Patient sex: F
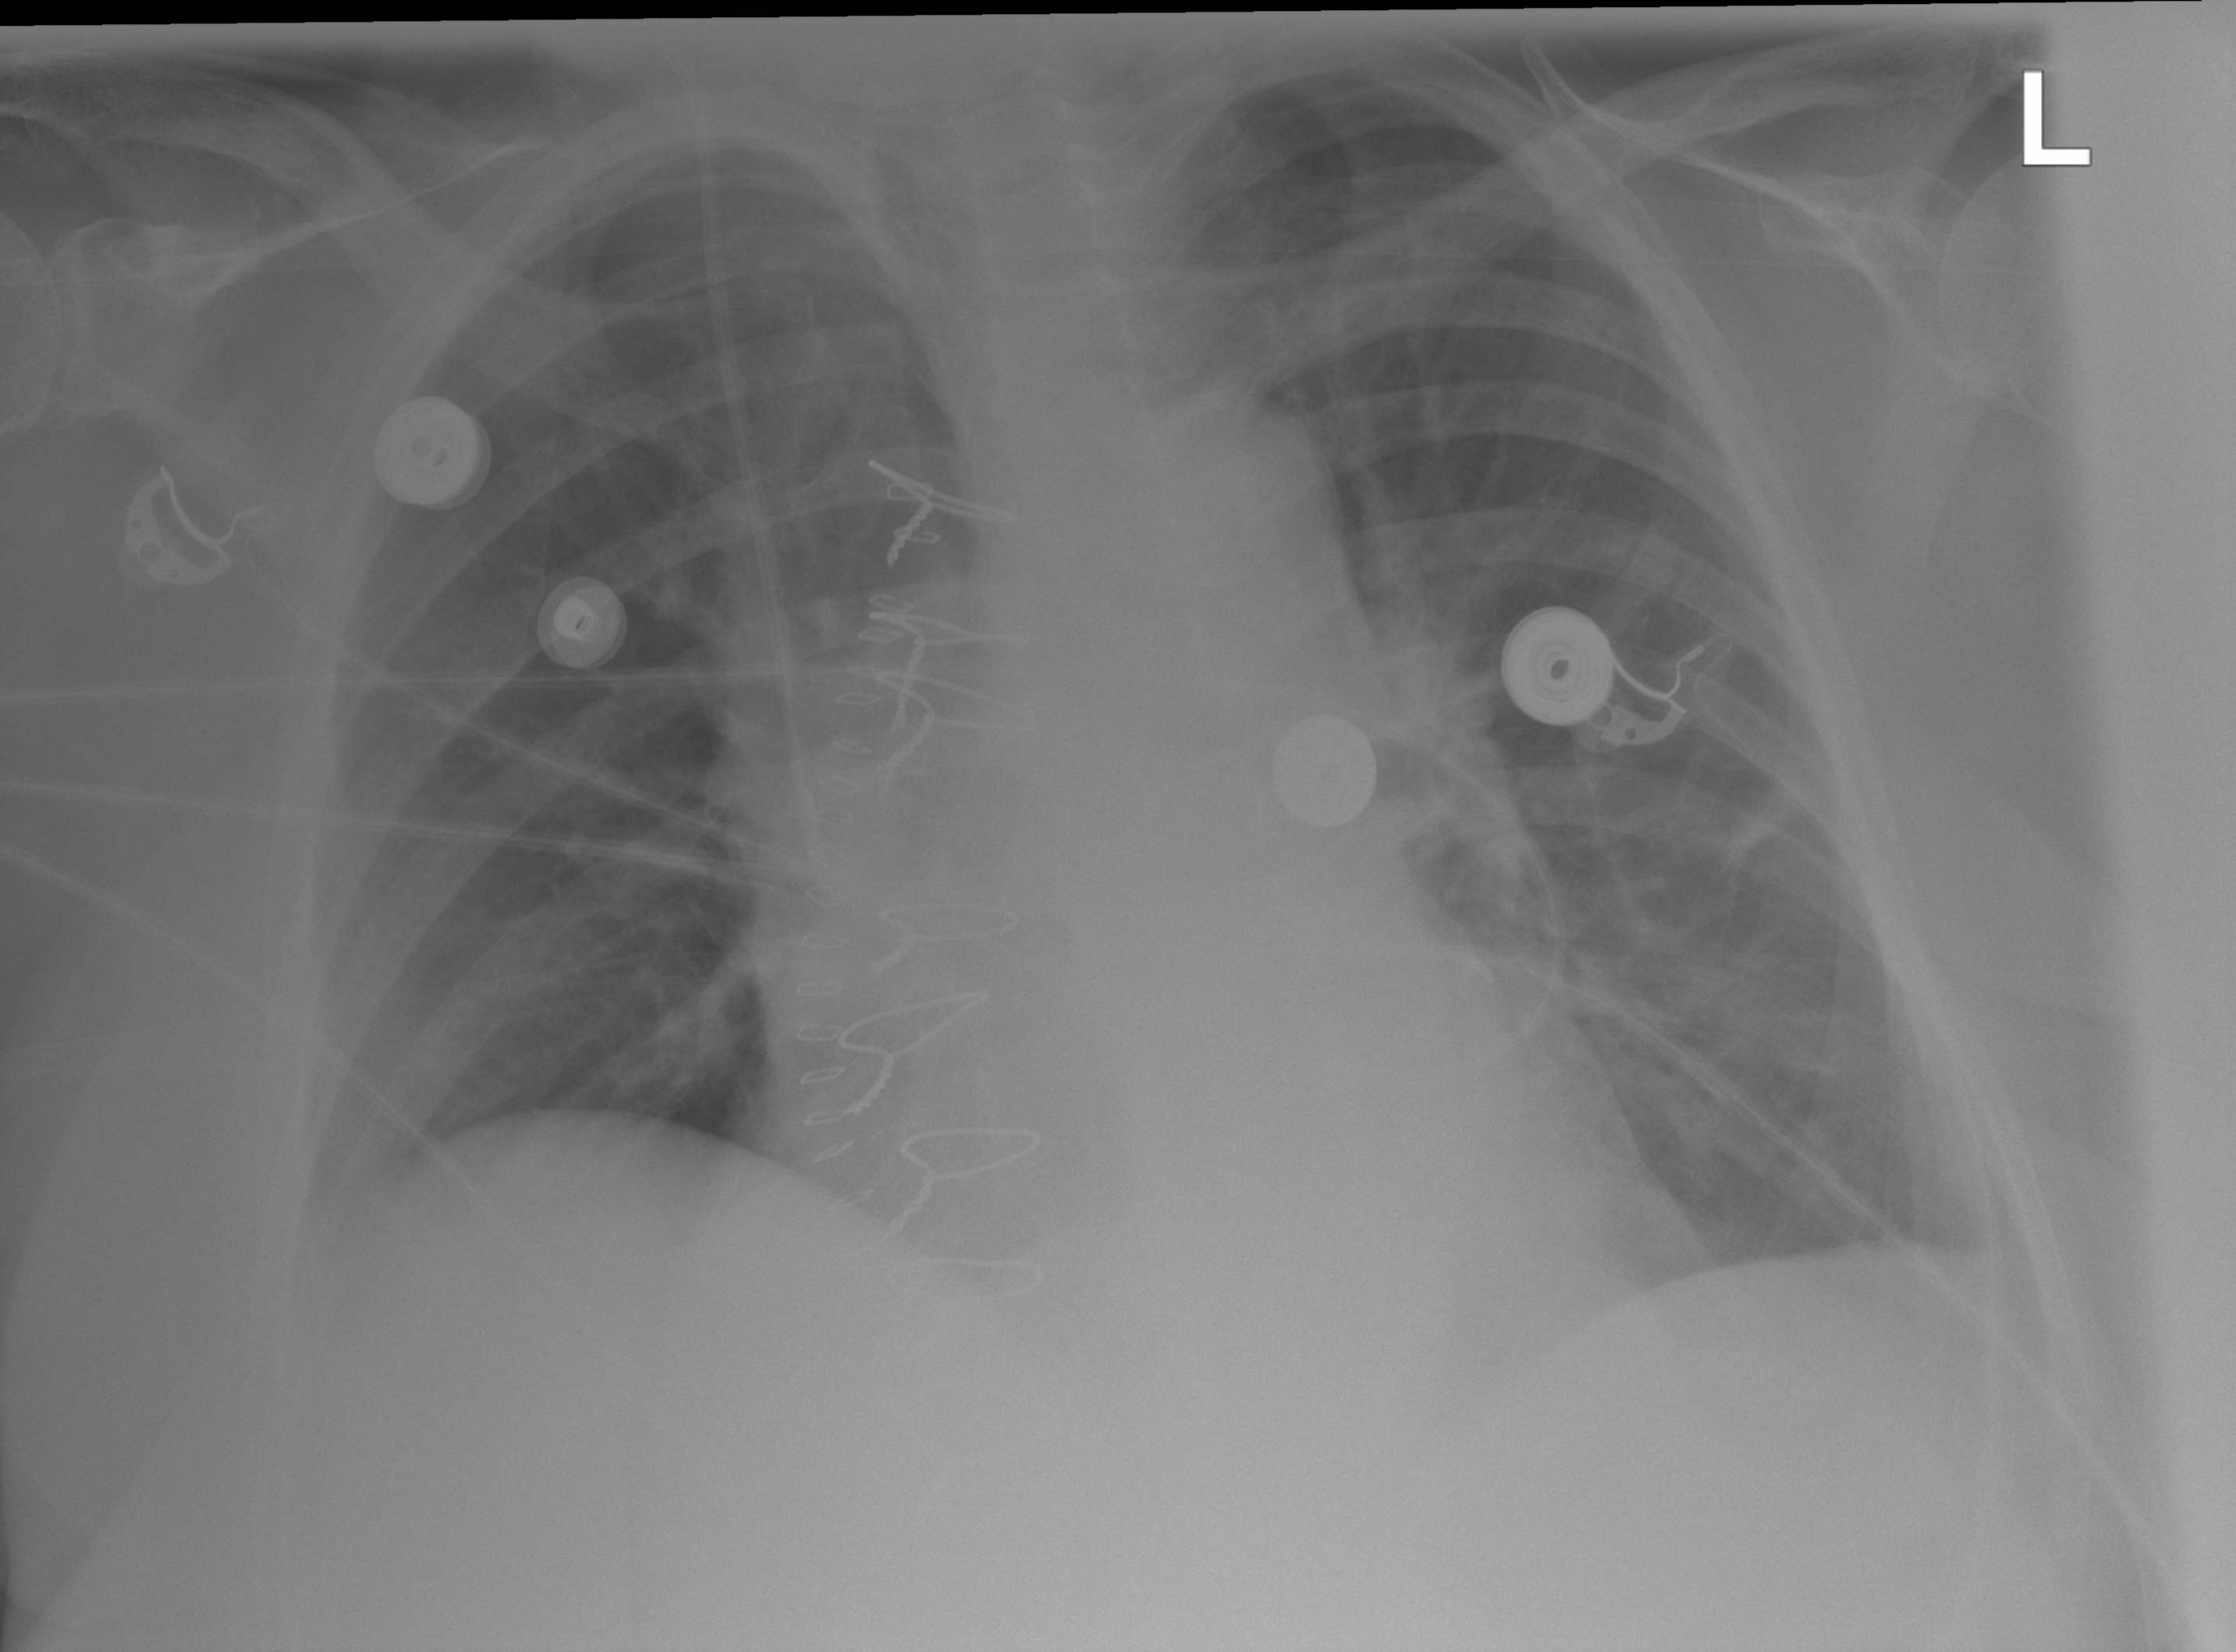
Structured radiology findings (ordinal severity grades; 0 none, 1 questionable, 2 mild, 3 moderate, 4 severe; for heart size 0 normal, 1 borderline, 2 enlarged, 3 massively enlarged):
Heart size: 2
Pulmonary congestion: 2
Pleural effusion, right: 1
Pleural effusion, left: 1
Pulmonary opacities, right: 0
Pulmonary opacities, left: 0
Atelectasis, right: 0
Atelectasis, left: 0